Question: Windows 7 SP1 (x86) + Delphi XE2 + DevExpress 2013.1.2 (VCL) + TdxBarManager + skin "Office2013White".
How to disable and hide "Full Screen Button" in design-mode and/or runtime-mode (screenshot of button):

I tried to find it in resources (.skinres), but failed.
Thanks in advance.
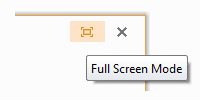
Answer: I've found the answer:
'''
procedure TForm1.FormCreate(Sender: TObject);
begin
RibbonAutoHideMode.Enabled := False;
end;
'''